Field crop: tomato
Growth stage: 1
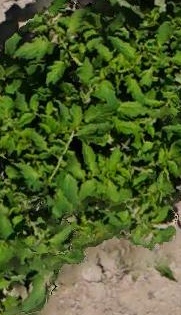
Species: tomato